Field crop: maize
Growth stage: 2
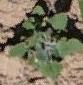
Species: chenopodium